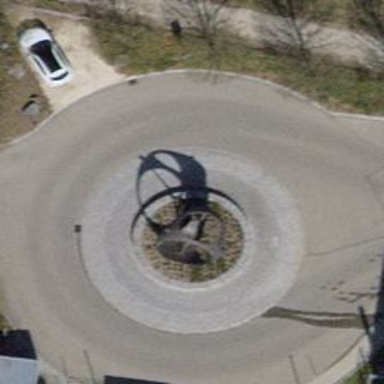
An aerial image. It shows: Unclassified road that forms roundabout at the junction.